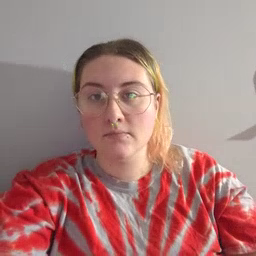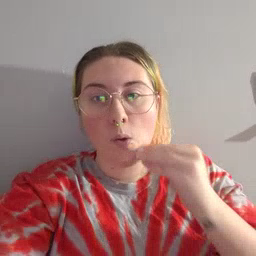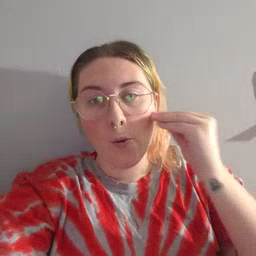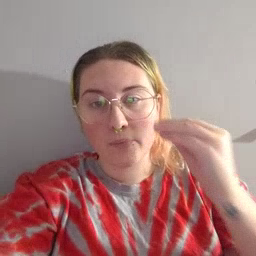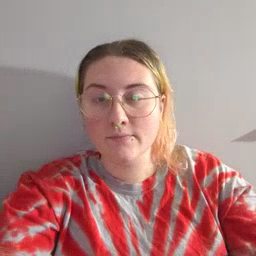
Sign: home